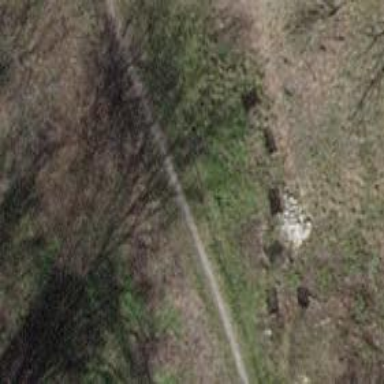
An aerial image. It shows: Gravel path.